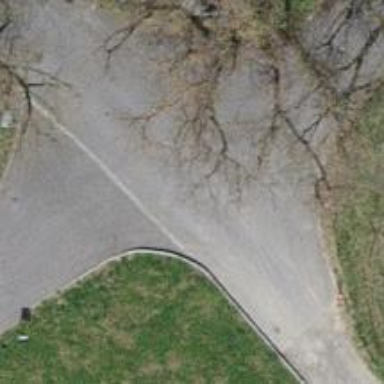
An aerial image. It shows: Unpaved service road.